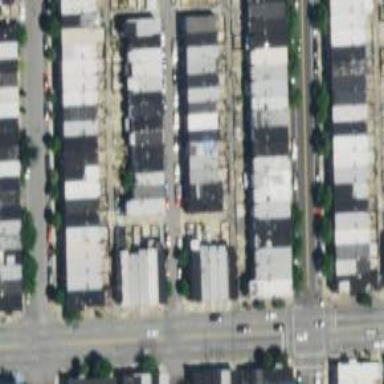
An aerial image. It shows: Alleyway designated as service road.